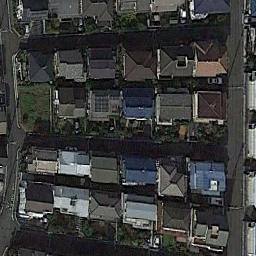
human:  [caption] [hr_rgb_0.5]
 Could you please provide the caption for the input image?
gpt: There are many roads and neatly arranged houses and trees and many vehicles in densely populated areas .

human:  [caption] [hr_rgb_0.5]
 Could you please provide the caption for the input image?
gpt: The dense residential is next to the road .

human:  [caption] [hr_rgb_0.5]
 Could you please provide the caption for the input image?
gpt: There are many houses and almost no vacant land .

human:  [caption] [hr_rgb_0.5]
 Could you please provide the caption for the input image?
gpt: A dense residential area has lots of houses arranged neatly while some roads go through the residential area .

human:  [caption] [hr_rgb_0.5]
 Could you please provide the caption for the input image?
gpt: There are three blue buildings on a dense residential area .